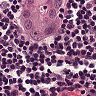
Metastatic tissue present: yes